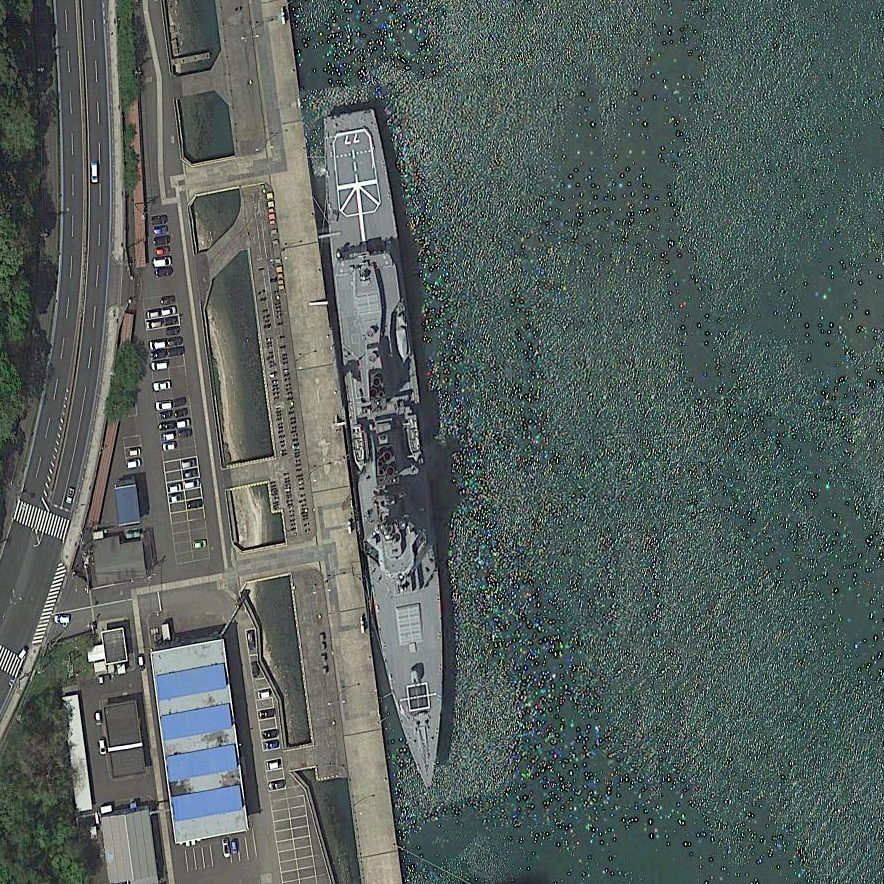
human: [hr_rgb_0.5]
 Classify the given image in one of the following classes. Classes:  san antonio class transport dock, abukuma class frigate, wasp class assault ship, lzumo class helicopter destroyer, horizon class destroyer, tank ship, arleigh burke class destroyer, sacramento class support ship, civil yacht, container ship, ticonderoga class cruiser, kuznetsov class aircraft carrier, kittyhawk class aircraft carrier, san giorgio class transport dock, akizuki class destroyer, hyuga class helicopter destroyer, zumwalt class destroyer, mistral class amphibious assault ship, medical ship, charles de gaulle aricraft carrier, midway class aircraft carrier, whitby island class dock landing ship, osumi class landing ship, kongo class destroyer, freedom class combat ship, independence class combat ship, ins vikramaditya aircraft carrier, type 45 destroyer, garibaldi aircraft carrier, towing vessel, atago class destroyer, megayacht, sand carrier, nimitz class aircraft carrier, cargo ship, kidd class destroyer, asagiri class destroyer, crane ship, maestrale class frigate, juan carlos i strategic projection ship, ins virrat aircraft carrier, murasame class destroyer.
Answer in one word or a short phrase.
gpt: Atago class destroyer